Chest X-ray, PA view. Patient: 39 years old, sex F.
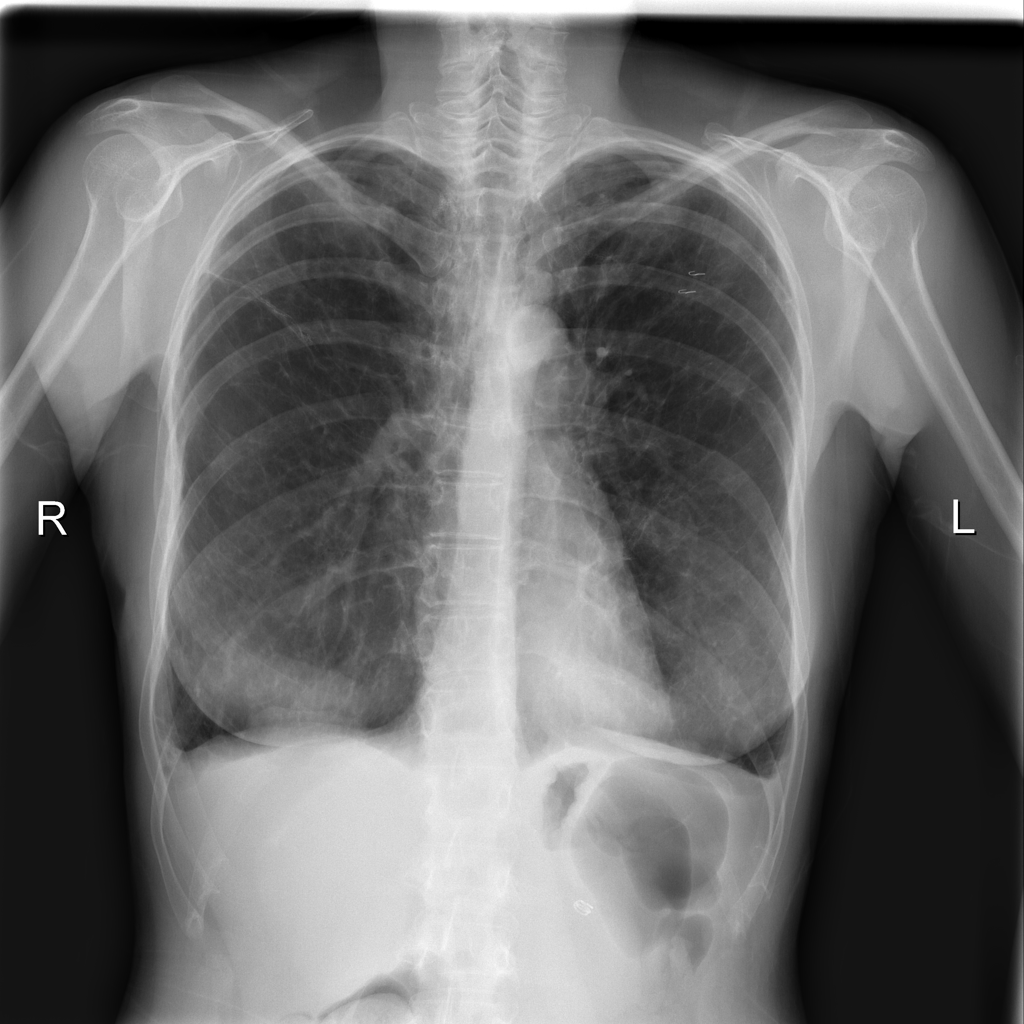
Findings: Effusion, Fibrosis